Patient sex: F
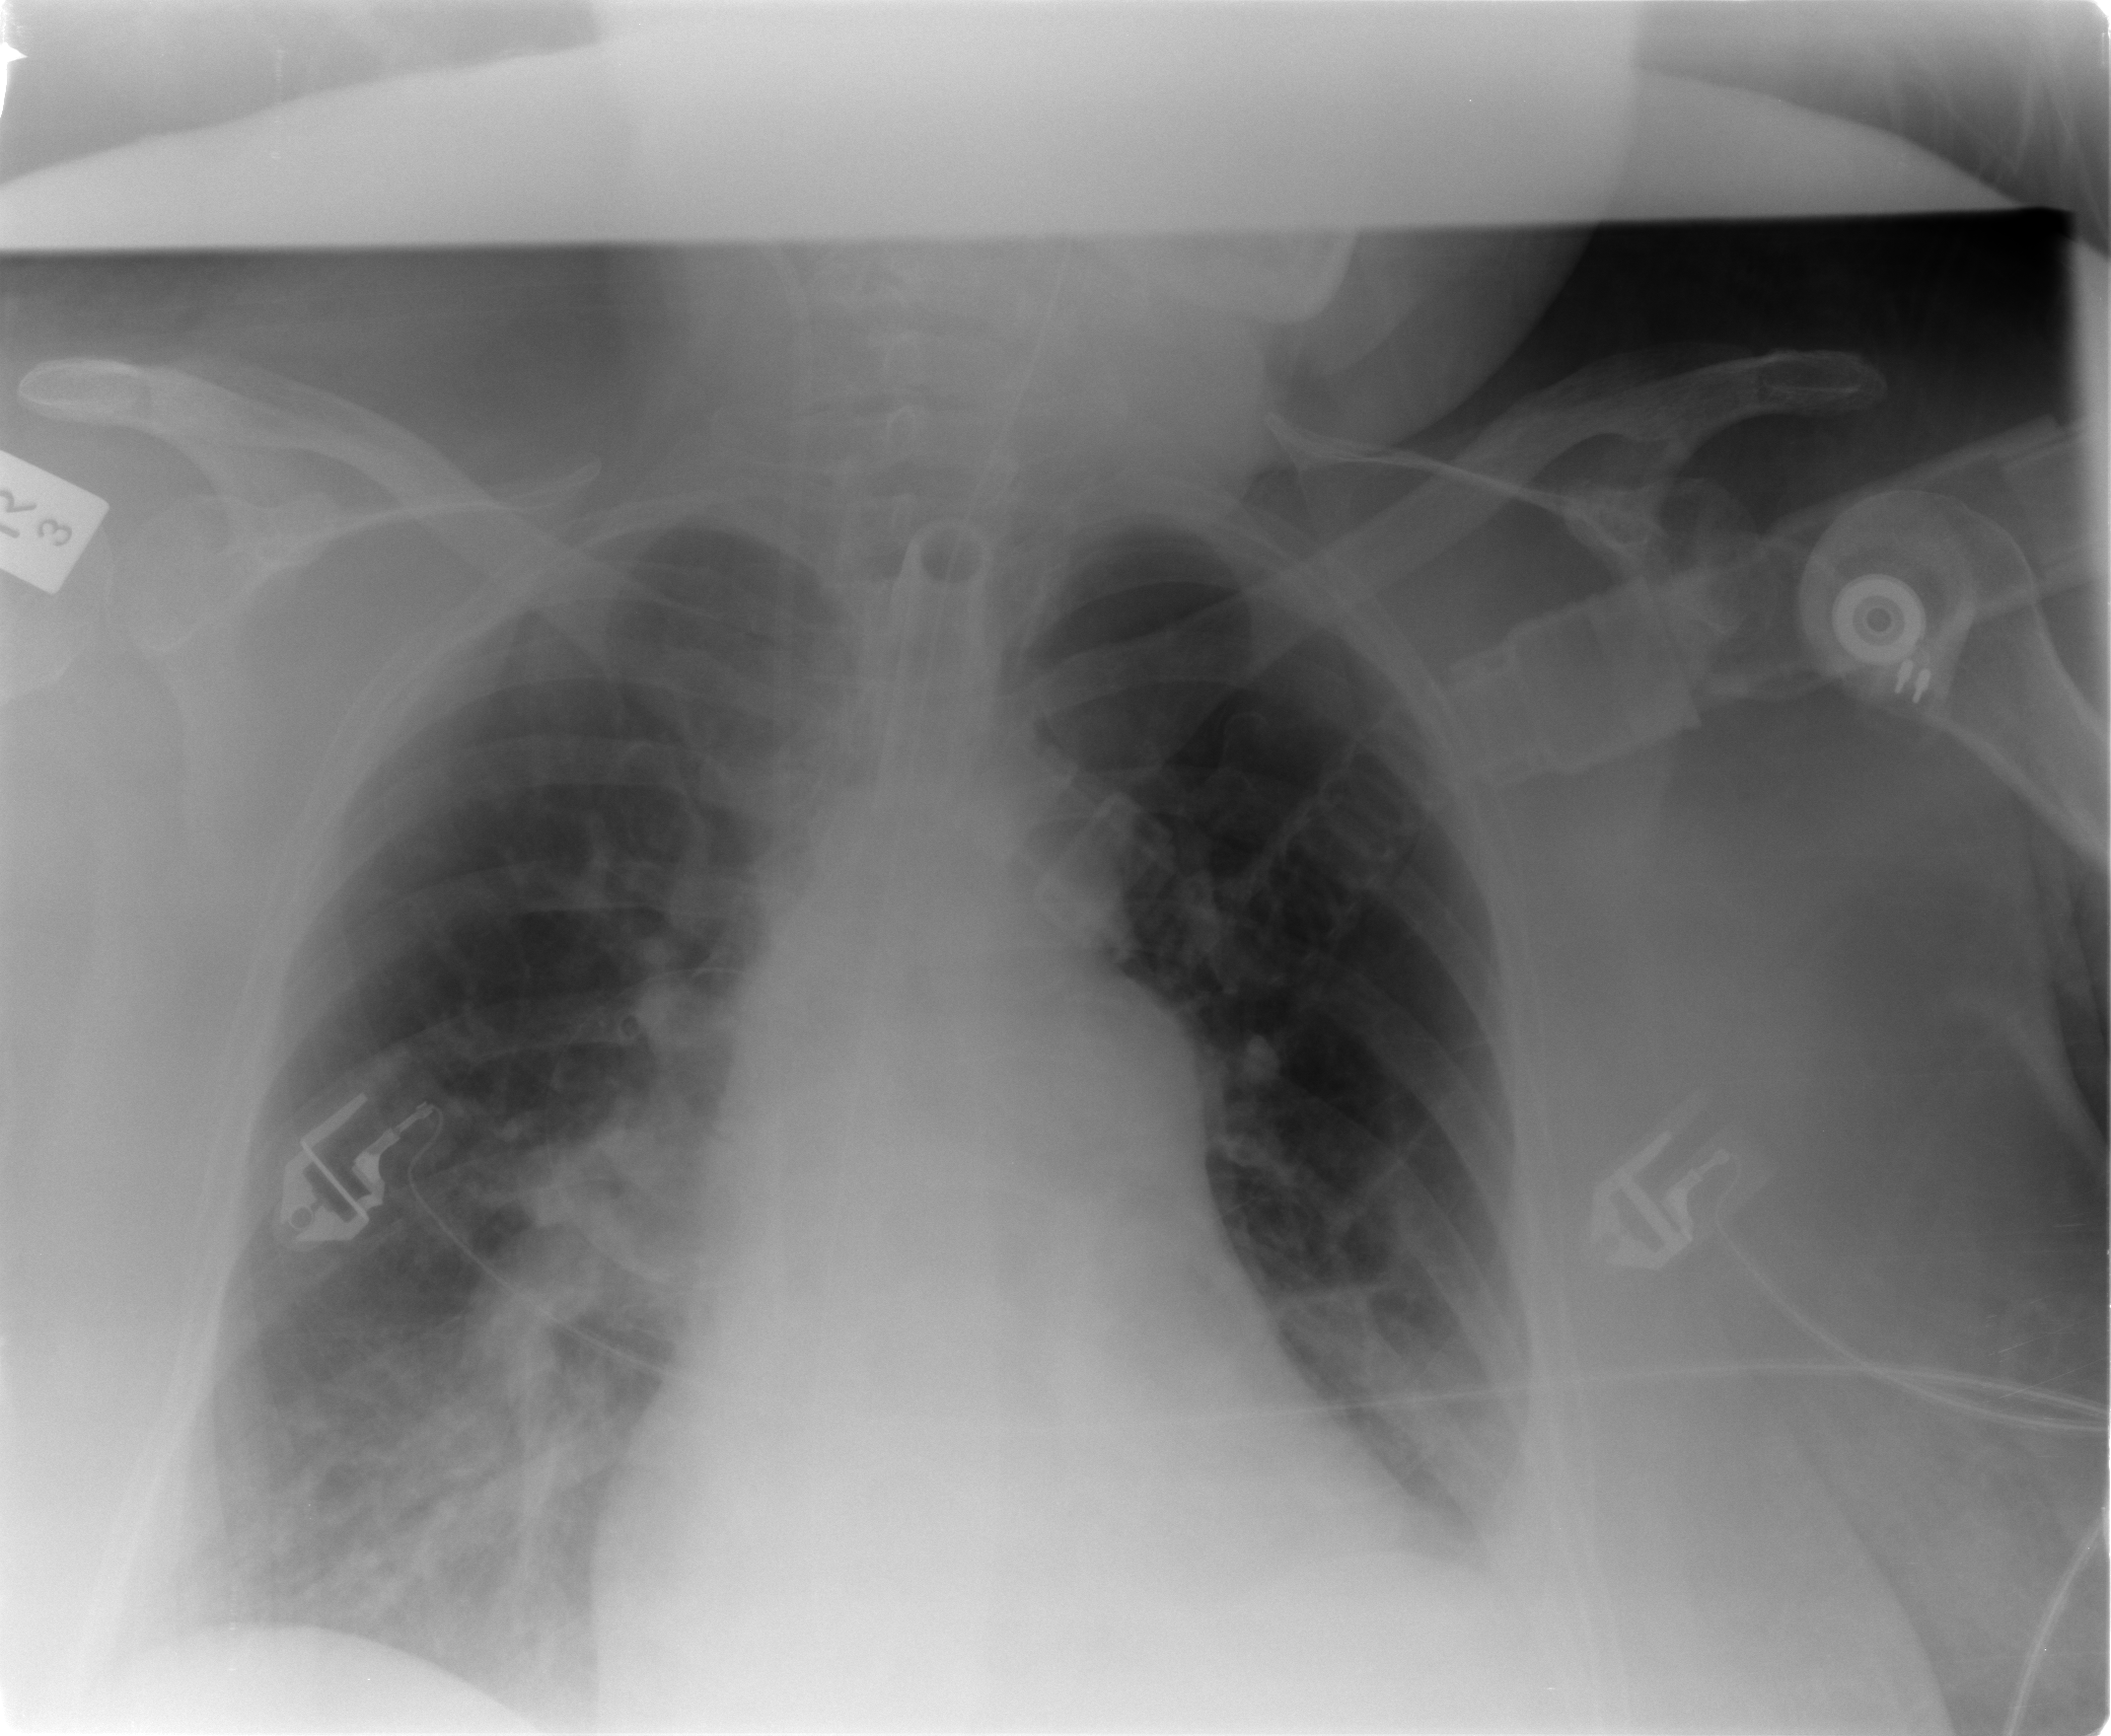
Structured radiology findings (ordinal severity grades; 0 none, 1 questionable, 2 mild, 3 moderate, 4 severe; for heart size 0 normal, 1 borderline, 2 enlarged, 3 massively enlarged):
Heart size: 1
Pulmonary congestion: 2
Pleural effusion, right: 2
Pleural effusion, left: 2
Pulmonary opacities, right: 1
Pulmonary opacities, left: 0
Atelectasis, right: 2
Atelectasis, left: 2